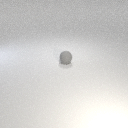
small gray rubber sphere